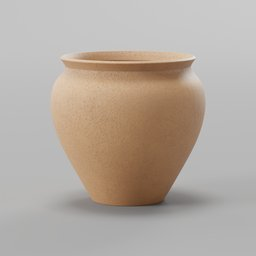
Label: decoration